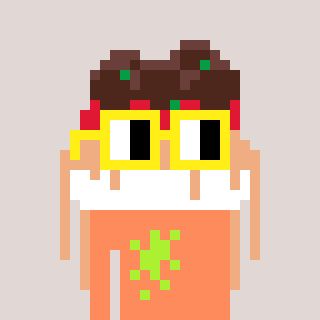
a pixel art character with square yellow glasses, a spaghetti-shaped head and a peachy-colored body on a warm background